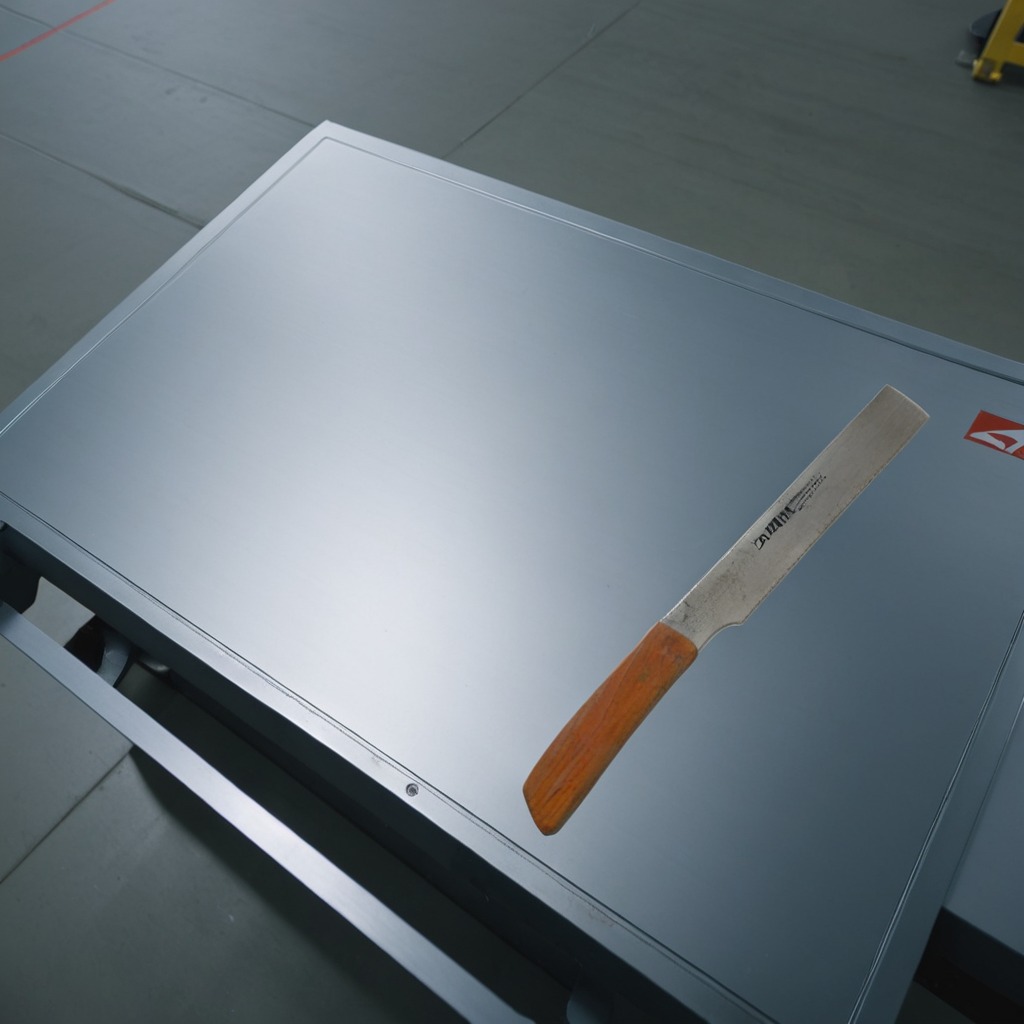
A metal saw is lying on the toolbox surface in an airplane hangar workshop.